Question: How could I get a cumulative histogram like this
'''
x <- runif(100,0,10)
h <- hist(x)
h[["counts"]] <- cumsum(h[["counts"]])
plot(h)
'''
with ggplot2?
I want also to draw a polygon like this
'''
lines(h[["breaks"]],c(0,h[["counts"]]))
'''

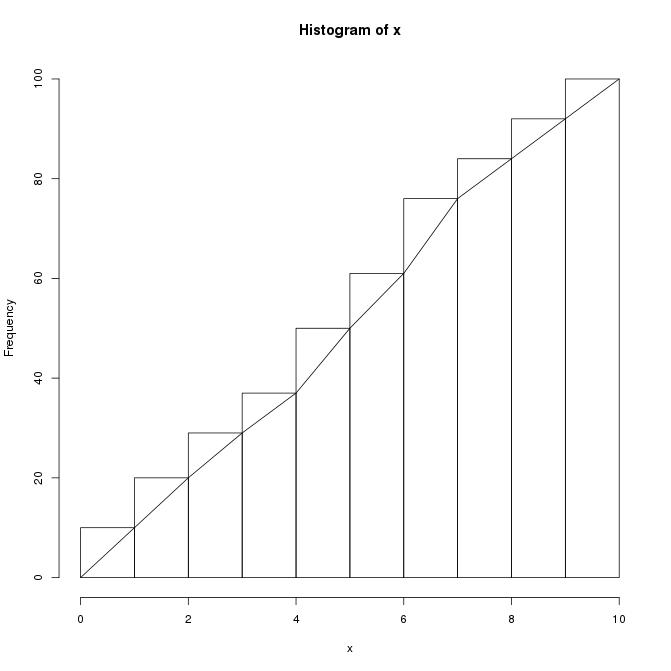
Answer: Building on Didzis's answer, here's a way to get the 'ggplot2' (author: hadley) data into a 'geom_line' to reproduce the look of the 'base R hist'.
Brief explanation: to get the bins to position in the same way as base R, I set 'binwidth=1' and 'boundary=0'. To get a similar look, I used 'color=black' and 'fill=white'. And to get the same position of the line segments, I used 'ggplot_build'. You will find other answers by Didzis that use this trick.
'''
# make a dataframe for ggplot
set.seed(1)
x = runif(100, 0, 10)
y = cumsum(x)
df <- data.frame(x = sort(x), y = y)
# make geom_histogram
p <- ggplot(data = df, aes(x = x)) +
geom_histogram(aes(y = cumsum(..count..)), binwidth = 1, boundary = 0,
color = "black", fill = "white")
# extract ggplot data
d <- ggplot_build(p)$data[[1]]
# make a data.frame for geom_line and geom_point
# add (0,0) to mimick base-R plots
df2 <- data.frame(x = c(0, d$xmax), y = c(0, d$y))
# combine plots: note that geom_line and geom_point use the new data in df2
p + geom_line(data = df2, aes(x = x, y = y),
color = "darkblue", size = 1) +
geom_point(data = df2, aes(x = x, y = y),
color = "darkred", size = 1) +
ylab("Frequency") +
scale_x_continuous(breaks = seq(0, 10, 2))
# save for posterity
ggsave("ggplot-histogram-cumulative-2.png")
'''
There may be easier ways mind you! As it happens the ggplot object also stores two other values of 'x': the minimum and the maximum. So you can make other polygons with this convenience function:
'''
# Make polygons: takes a plot object, returns a data.frame
get_hist <- function(p, pos = 2) {
d <- ggplot_build(p)$data[[1]]
if (pos == 1) { x = d$xmin; y = d$y; }
if (pos == 2) { x = d$x; y = d$y; }
if (pos == 3) { x = c(0, d$xmax); y = c(0, d$y); }
data.frame(x = x, y = y)
}
df2 = get_hist(p, pos = 3) # play around with pos=1, pos=2, pos=3
'''
<URL>
<URL>
<URL>